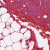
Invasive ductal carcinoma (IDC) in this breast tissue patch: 0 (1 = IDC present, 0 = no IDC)